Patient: sex M, age 42
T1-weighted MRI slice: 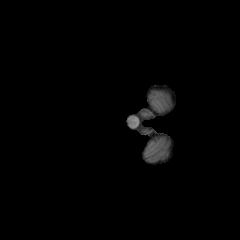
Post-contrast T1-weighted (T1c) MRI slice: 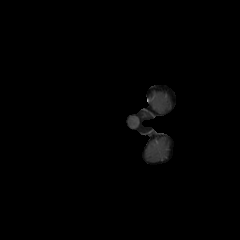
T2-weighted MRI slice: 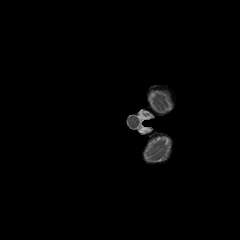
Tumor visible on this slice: no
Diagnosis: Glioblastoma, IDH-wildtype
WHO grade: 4